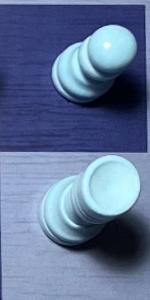
Label: Rook_White